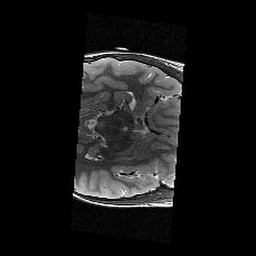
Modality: T2w
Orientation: axial
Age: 10
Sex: female
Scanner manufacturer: siemens
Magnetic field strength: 3 T
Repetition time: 9.23 s
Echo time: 0.067 s